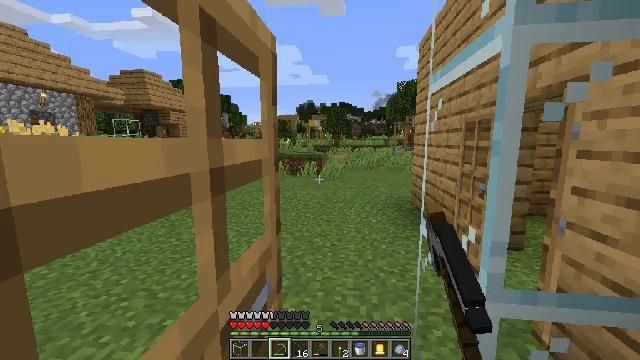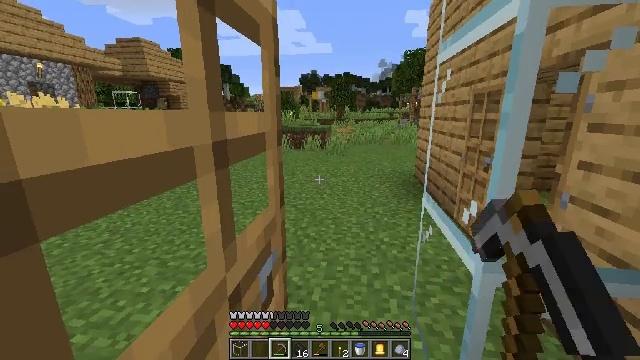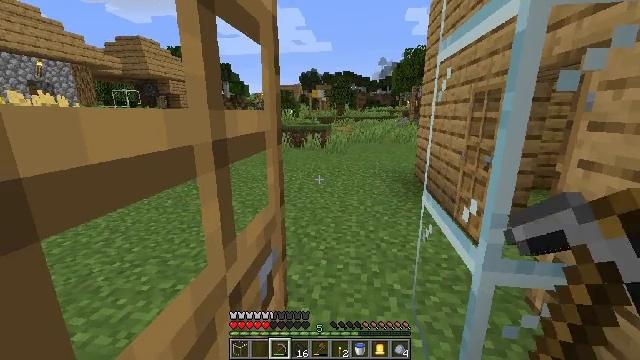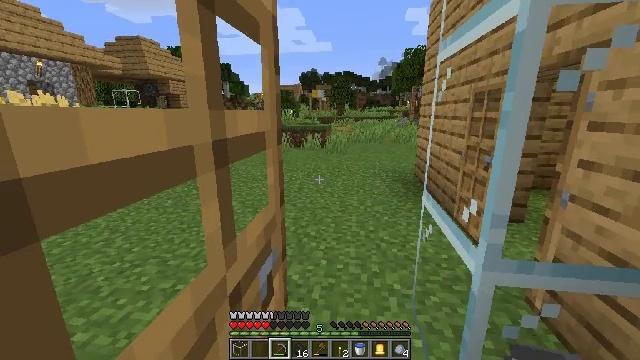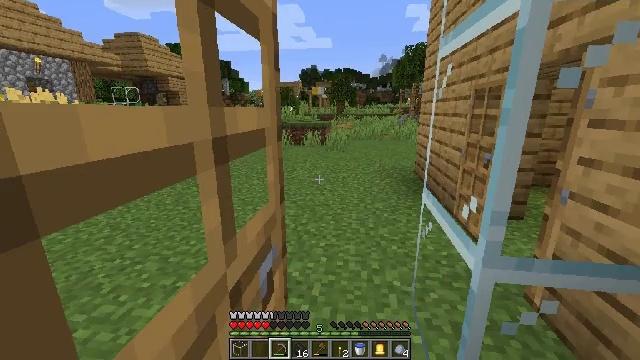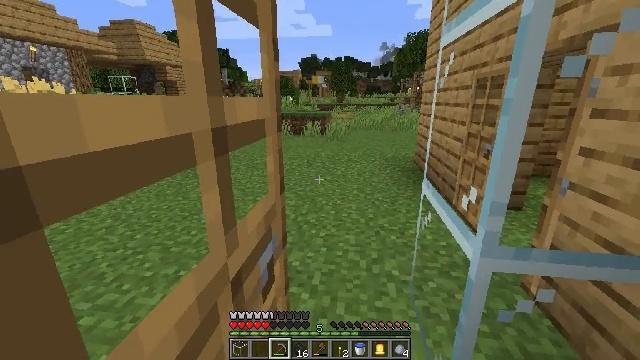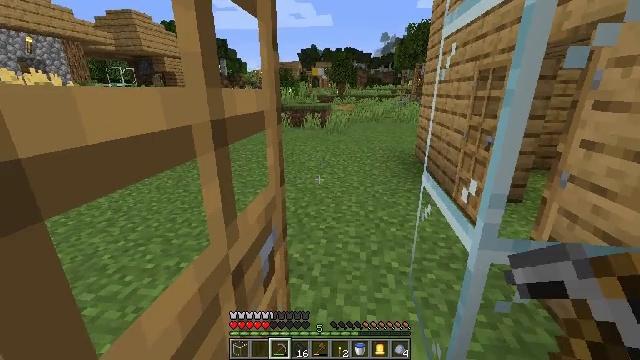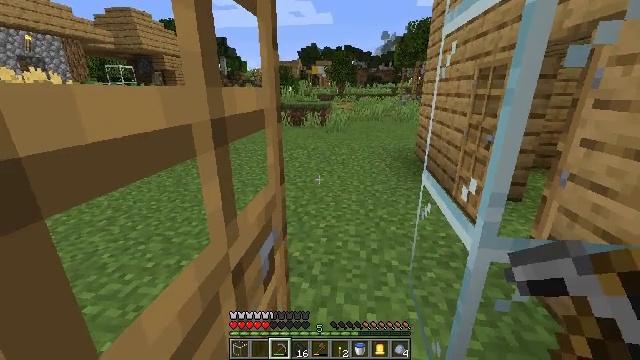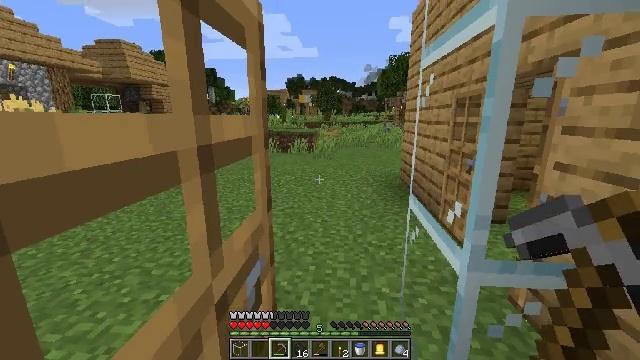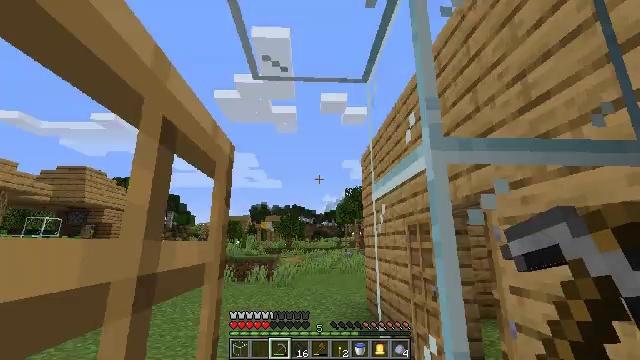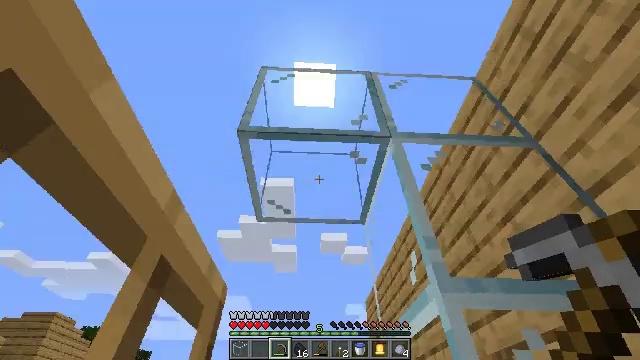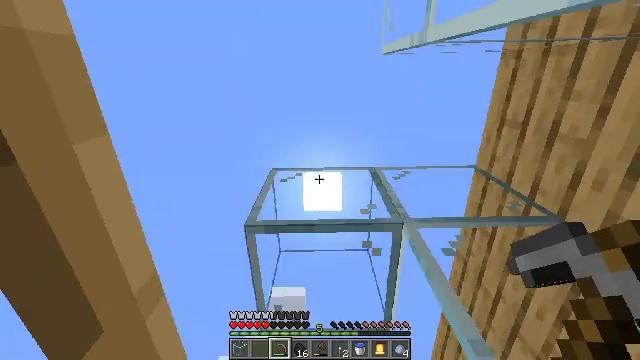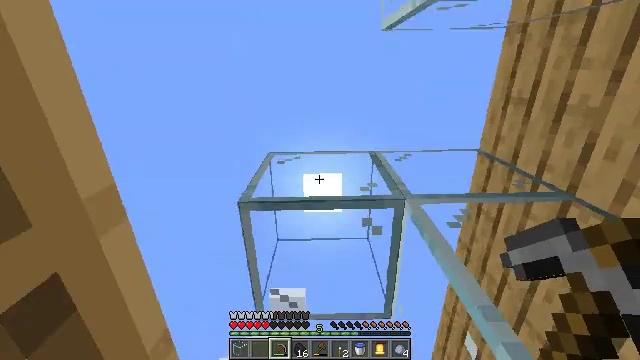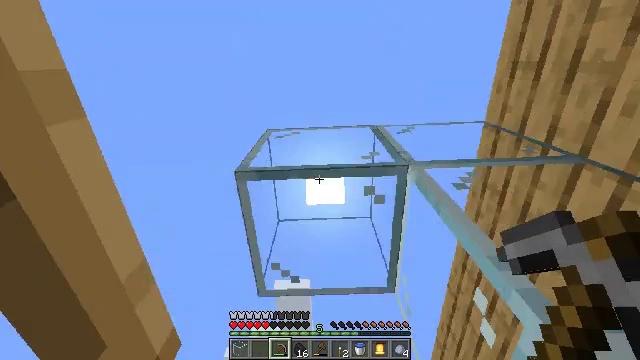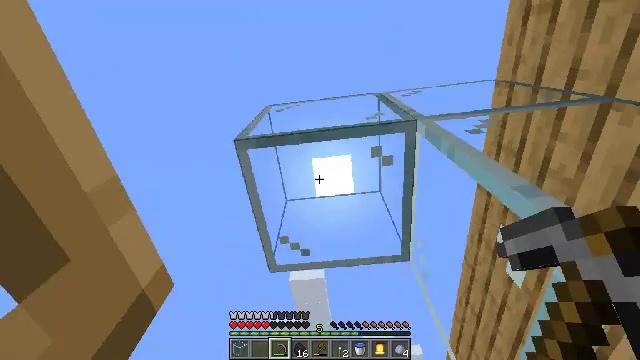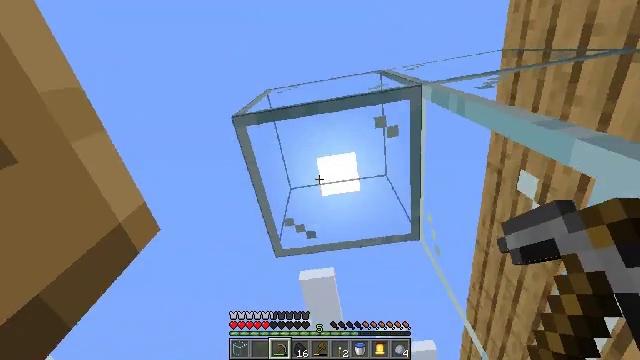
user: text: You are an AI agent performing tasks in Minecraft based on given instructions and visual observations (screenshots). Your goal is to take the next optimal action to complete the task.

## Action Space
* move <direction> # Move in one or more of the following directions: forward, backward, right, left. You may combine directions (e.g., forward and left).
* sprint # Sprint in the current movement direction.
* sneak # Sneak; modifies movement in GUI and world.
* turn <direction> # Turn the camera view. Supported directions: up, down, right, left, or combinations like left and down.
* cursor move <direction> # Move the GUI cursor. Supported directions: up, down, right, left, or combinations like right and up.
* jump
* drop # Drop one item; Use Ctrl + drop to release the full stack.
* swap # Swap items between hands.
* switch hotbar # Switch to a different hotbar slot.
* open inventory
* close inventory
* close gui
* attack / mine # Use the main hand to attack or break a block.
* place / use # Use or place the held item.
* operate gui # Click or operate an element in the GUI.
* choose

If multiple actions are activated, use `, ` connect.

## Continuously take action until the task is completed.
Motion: motion action
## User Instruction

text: Destroy the glass.
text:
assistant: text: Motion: turn down, attack / mine
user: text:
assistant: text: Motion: attack / mine
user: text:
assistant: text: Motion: attack / mine
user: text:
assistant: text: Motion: attack / mine
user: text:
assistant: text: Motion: turn down, attack / mine
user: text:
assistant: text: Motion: turn down, attack / mine
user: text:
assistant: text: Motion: attack / mine
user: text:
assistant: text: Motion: turn right and up, attack / mine
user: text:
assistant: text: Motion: turn right and up
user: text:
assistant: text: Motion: move forward, turn up
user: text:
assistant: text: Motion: move forward, turn left and up
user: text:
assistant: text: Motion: move forward
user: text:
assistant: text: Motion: move forward, turn left and down
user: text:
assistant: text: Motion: turn left and down
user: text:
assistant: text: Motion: turn left
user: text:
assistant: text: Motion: turn left
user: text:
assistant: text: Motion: no_op
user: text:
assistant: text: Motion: no_op
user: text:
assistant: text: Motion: turn up, attack / mine
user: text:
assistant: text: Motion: turn up, attack / mine
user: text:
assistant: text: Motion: turn up, attack / mine
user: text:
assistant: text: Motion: attack / mine
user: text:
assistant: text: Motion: attack / mine
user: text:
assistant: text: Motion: attack / mine
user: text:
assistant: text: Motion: attack / mine
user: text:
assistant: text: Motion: attack / mine
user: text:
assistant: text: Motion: attack / mine
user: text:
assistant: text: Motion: attack / mine
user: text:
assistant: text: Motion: attack / mine
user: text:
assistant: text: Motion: attack / mine